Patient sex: F
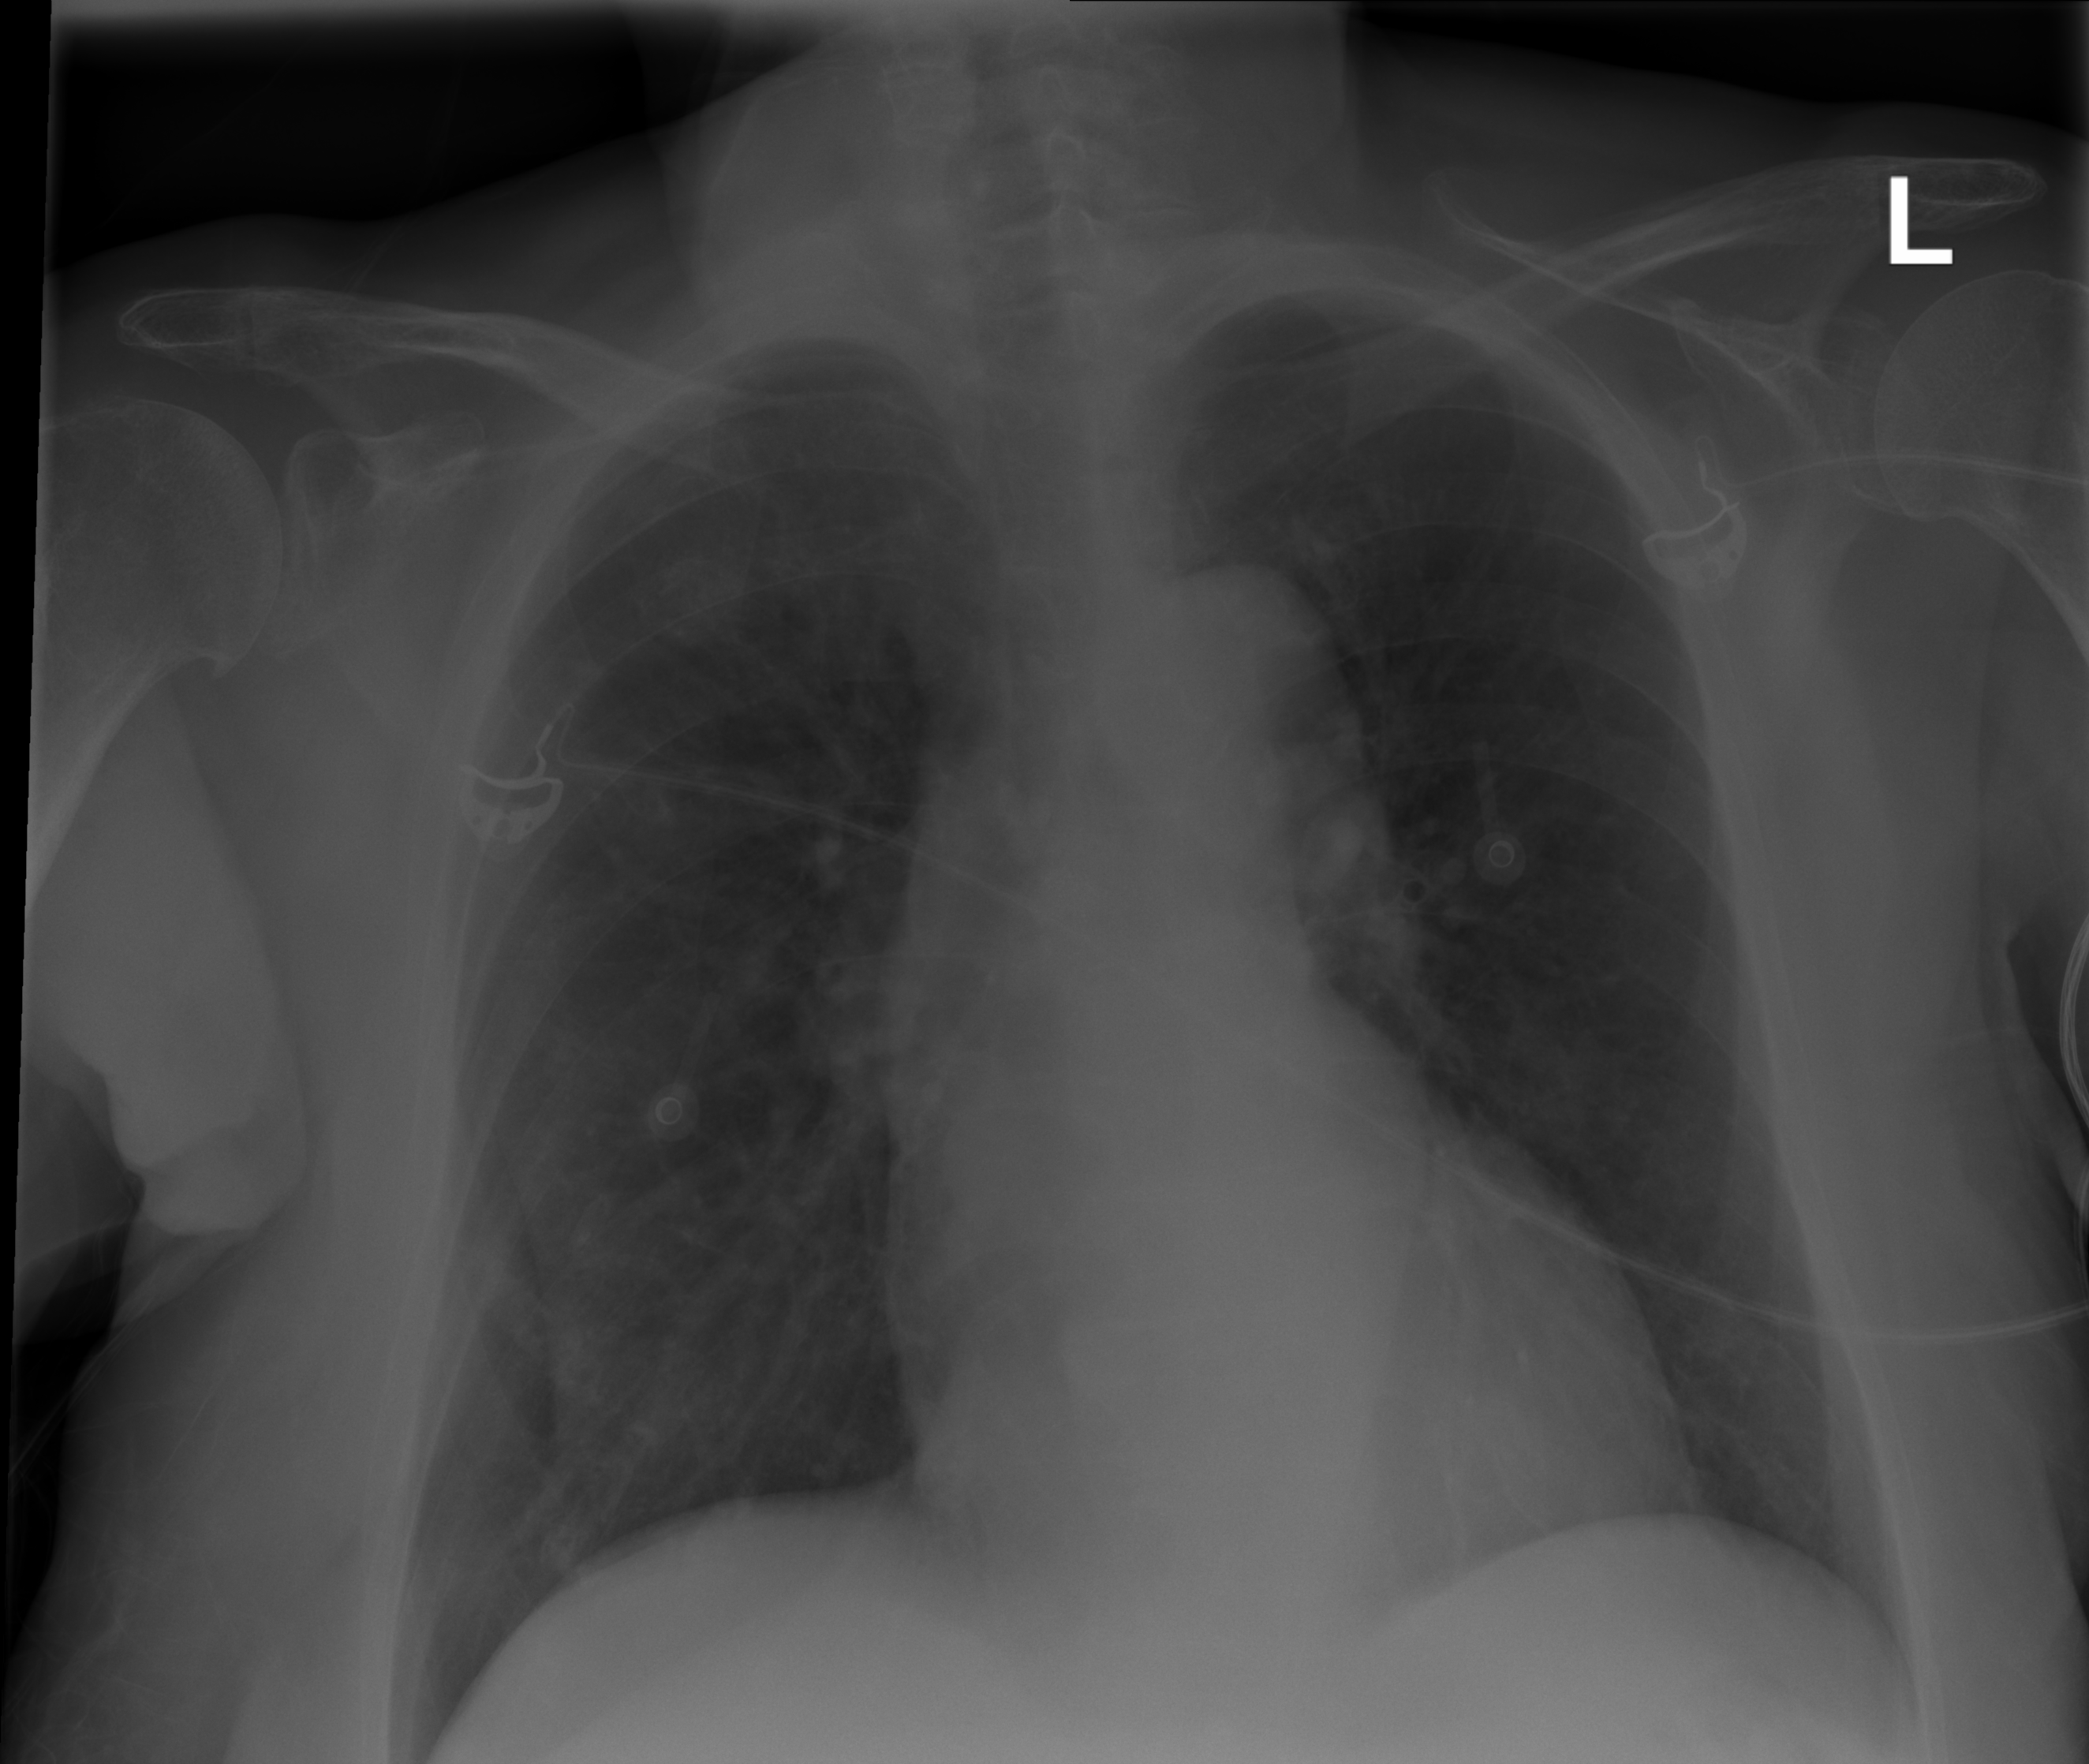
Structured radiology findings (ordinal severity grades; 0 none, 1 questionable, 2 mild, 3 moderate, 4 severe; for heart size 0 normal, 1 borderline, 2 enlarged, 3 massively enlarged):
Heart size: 0
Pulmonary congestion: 1
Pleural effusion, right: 0
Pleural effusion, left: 0
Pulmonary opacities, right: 0
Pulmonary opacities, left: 0
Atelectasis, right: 0
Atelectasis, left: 0